Field crop: maize
Growth stage: 2
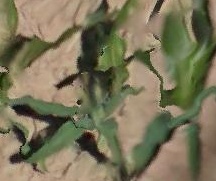
Species: maize